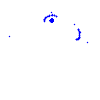
Particle: proton